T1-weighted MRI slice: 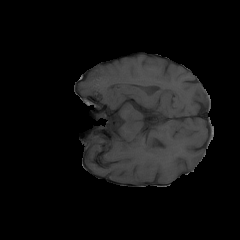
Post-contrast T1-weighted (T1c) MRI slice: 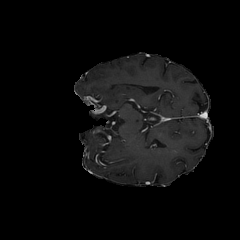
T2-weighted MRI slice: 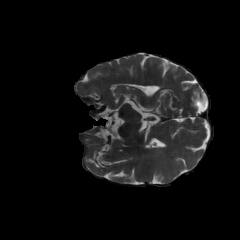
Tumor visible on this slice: yes